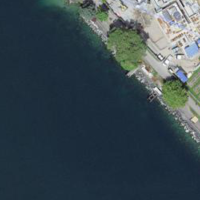
EUNIS habitat code: 14
Species observed at this site:
Passer domesticus